Field crop: maize
Growth stage: 1
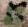
Species: chenopodium